Question: I want calculate angles of gradients from depth map and group it for some directions (8 sectors)
But my function calculates only first 3 directions
'''
cv::Mat calcAngles(cv::Mat dimg)//dimg is depth map
{
const int directions_num = 8;//number of directions
const int degree_grade = 360;
int range_coeff = 255 / (directions_num + 1);//just for visualize
cv::Mat x_edge, y_edge, full_edge, angles;
dimg.copyTo(x_edge);
dimg.copyTo(y_edge);
dimg.copyTo(full_edge);
//compute gradients
Sobel( dimg, x_edge, CV_8U, 1, 0, 5, 1, 19, 4 );
Sobel( dimg, y_edge, CV_8U, 0, 1, 5, 1, 19, 4 );
Sobel( dimg, full_edge, CV_8U, 1, 1, 5, 1, 19, 4 );
float freq[directions_num + 1];//for collect direction's frequency
memset(freq, 0, sizeof(freq));
angles = cv::Mat::zeros(dimg.rows, dimg.cols, CV_8U);//store directions here
for(int i = 0; i < angles.rows; i++)
{
for(int j = 0; j < angles.cols; j++)
{
angles.at<uchar>(i, j) = (((int)cv::fastAtan2(y_edge.at<uchar>(i, j), x_edge.at<uchar>(i, j))) / (degree_grade/directions_num) + 1
) * (dimg.at<uchar>(i, j) ? 1 : 0);//fastatan returns values from 0 to 360, if i not mistaken. I want group angles by directions_num sectors. I use first 'direction' (zero value) for zero values from depth map (zero value at my depth map suggest that it is bad pixel)
freq[angles.at<uchar>(i, j)] += 1;
}
}
for(int i = 0; i < directions_num + 1; i++)
{
printf("%2.2f ", freq[i]);
}
printf("
");
angles *= range_coeff;//for visualization
return angles;
}
'''
Out from one of the frames:
'''
47359.00 15018.00 8199.00 6224.00 0.00 0.00 0.00 0.00 0.00
'''
(first value is "zero pixel", next is number of gradients in n-place but only 3 are not zero)
Visualization

Is there way out? Or these result is OK?
PS Sorry for my writing mistakes. English in not my native language.
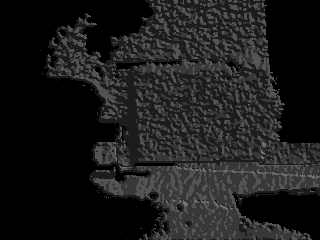
Answer: You used 'CV_8U' type for 'Sobel' output. It is unsigned integer 8 bit. So it can store only positive values. That's why 'fastAtan2' returns less or equal than 90. Change type to 'CV_16S' and use 'short' type for accessing the elements:
'''
cv::Sobel(dimg, x_edge, CV_16S, 1, 0, 5, 1, 19, 4);
cv::Sobel(dimg, y_edge, CV_16S, 0, 1, 5, 1, 19, 4);
cv::fastAtan2(y_edge.at<short>(i, j), x_edge.at<short>(i, j))
'''